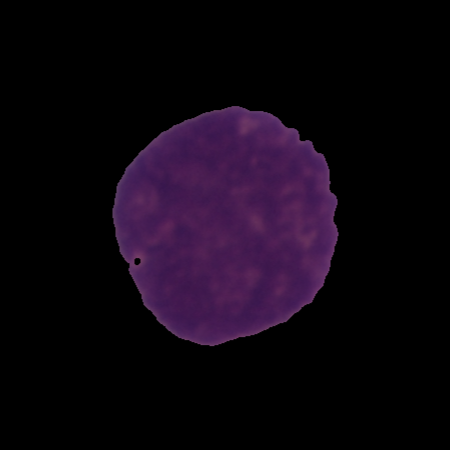
Label: cancer